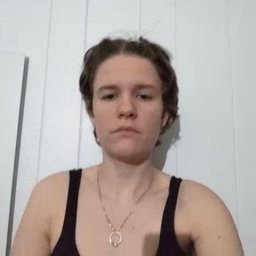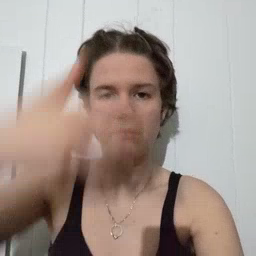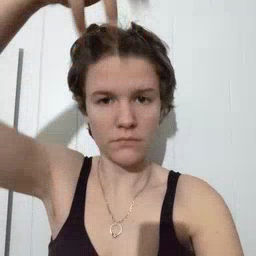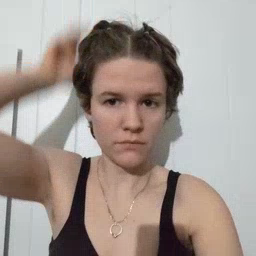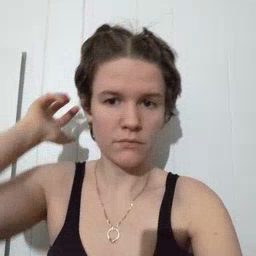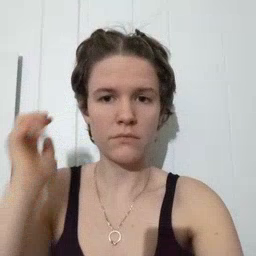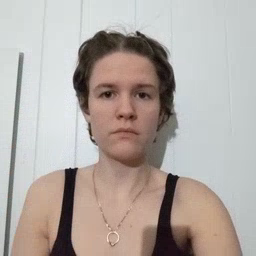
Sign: lion